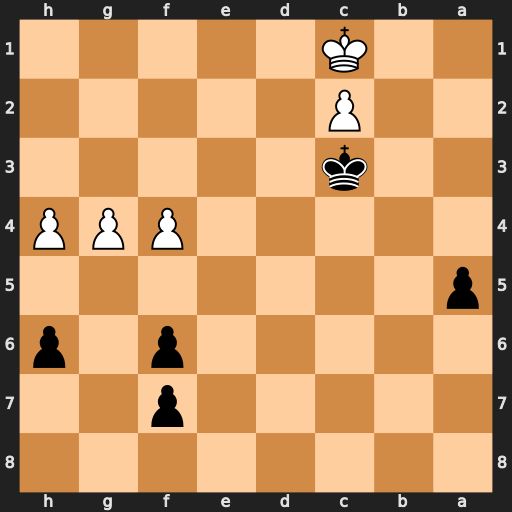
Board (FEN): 8/5p2/5p1p/p7/5PPP/2k5/2P5/2K5
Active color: b
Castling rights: -
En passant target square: -
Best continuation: f5 g5 h5